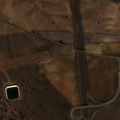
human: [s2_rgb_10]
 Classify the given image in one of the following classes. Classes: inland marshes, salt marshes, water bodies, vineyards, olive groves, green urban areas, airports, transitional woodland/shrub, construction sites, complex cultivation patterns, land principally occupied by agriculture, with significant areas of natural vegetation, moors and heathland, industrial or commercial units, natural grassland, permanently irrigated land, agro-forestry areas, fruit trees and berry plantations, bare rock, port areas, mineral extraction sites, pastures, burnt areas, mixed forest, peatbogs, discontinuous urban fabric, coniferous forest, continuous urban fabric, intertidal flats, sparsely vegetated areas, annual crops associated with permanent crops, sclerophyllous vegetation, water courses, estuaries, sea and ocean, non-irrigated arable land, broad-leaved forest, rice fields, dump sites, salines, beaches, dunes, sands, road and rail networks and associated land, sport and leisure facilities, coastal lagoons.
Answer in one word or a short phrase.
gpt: non-irrigated arable land, olive groves, agro-forestry areas